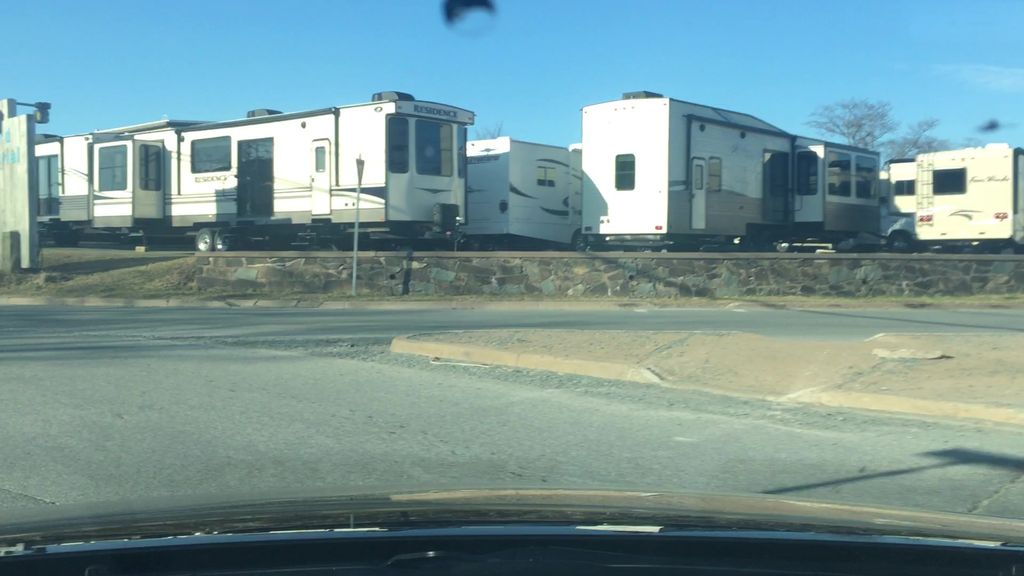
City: halifax